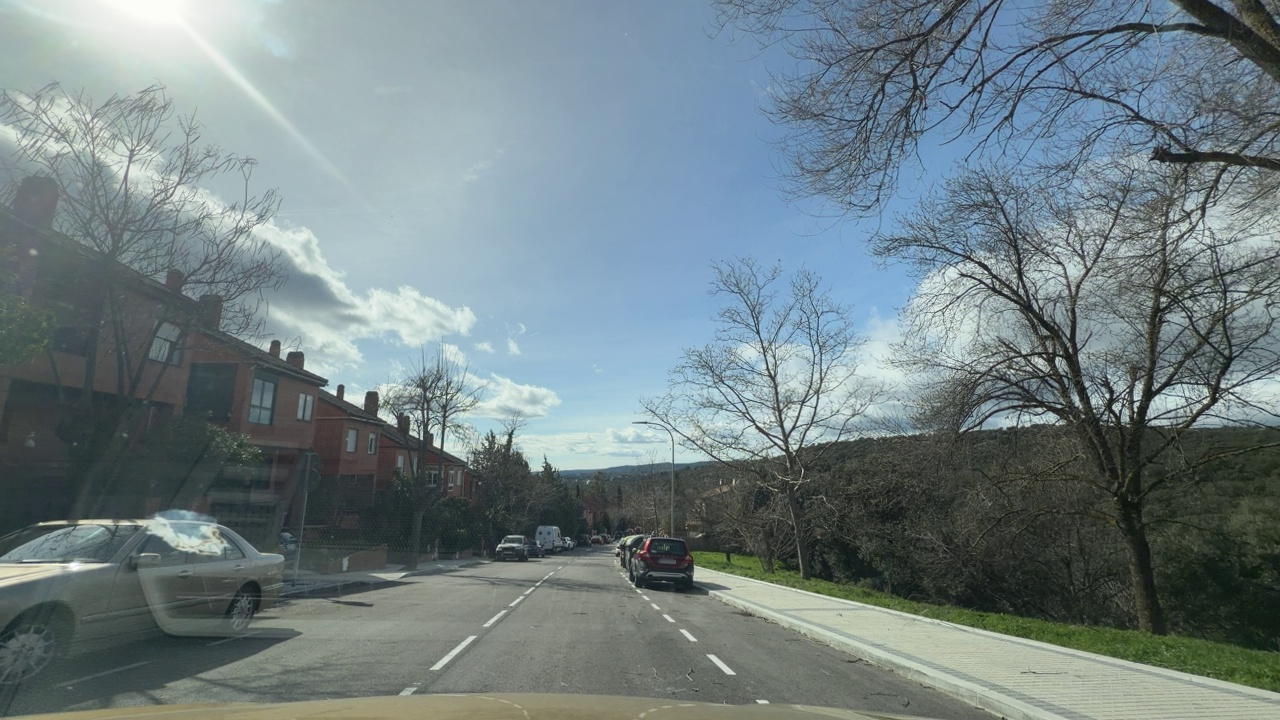
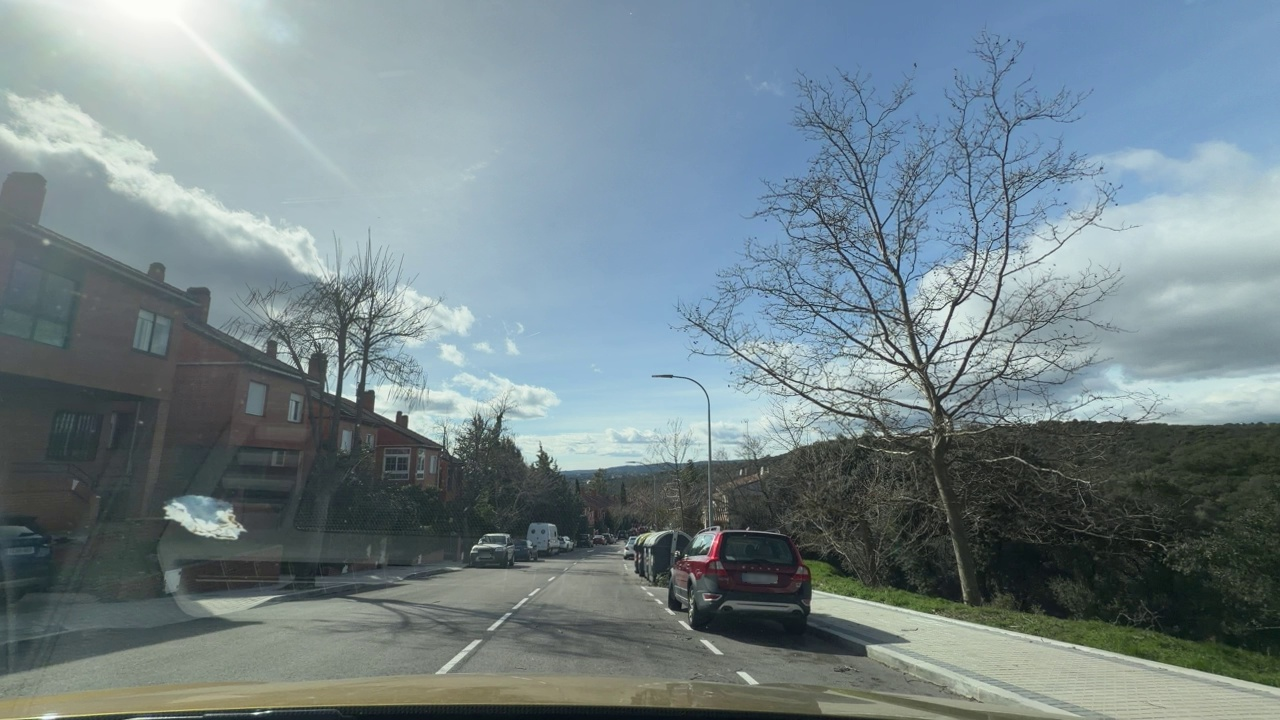
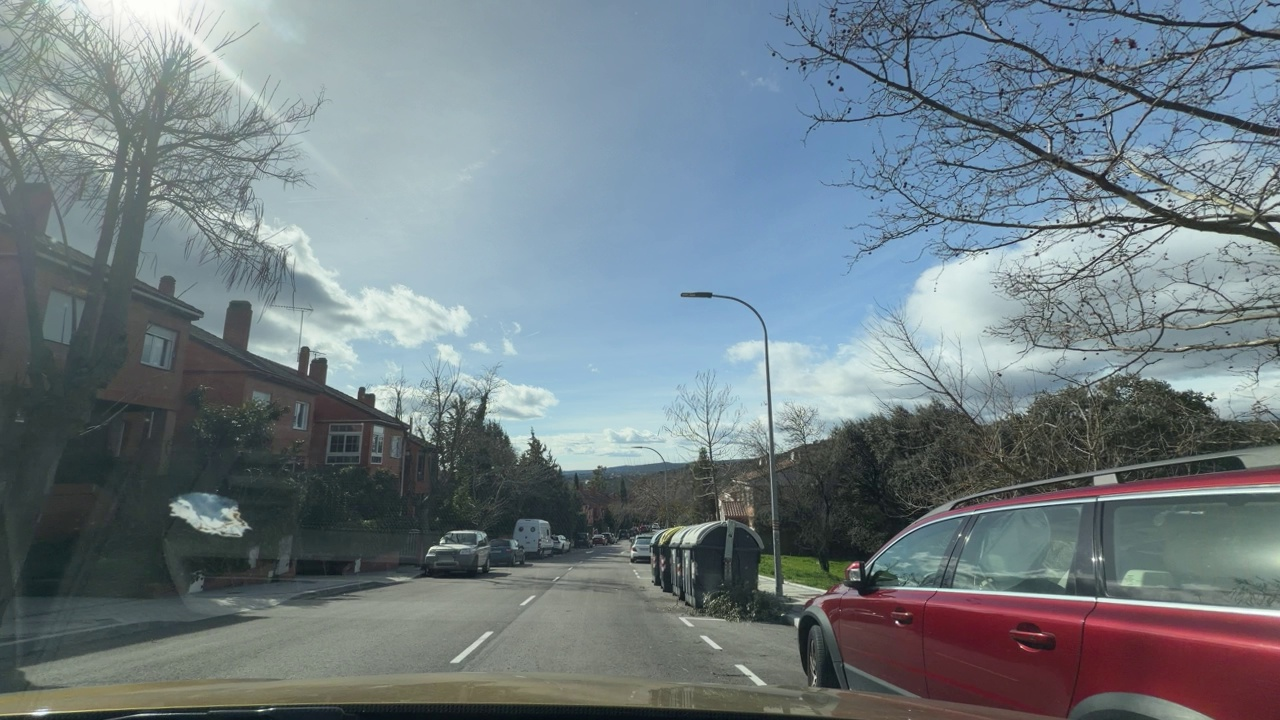
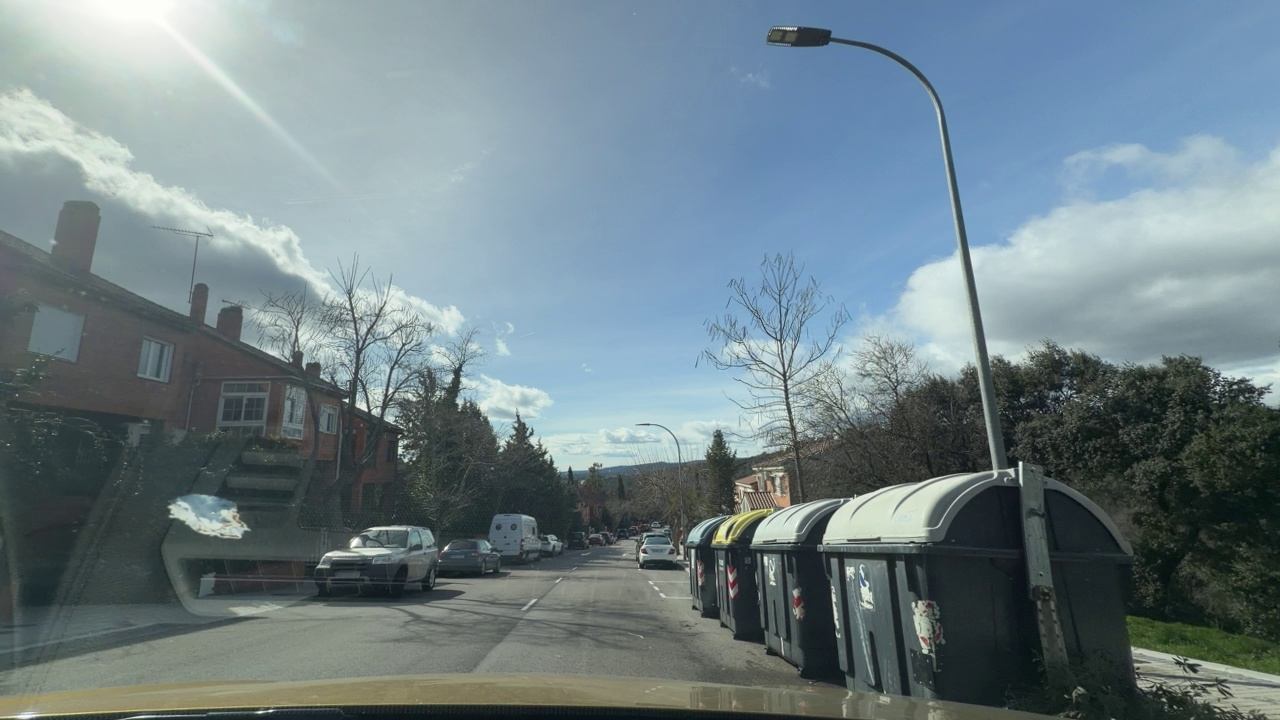
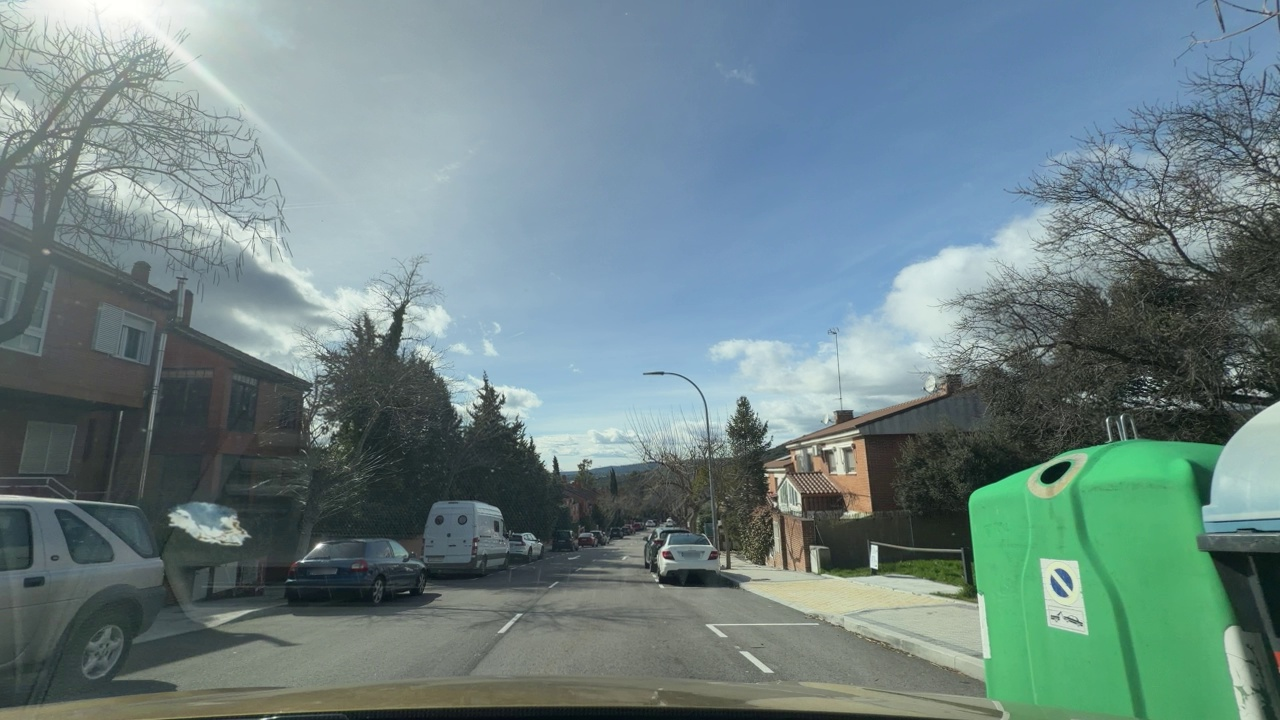
Situation: empty
Question: Do lane markings remain continuous through the intersection in the ego lane?
Answer: No
Reasoning: There's no intersection.

Situation: empty
Question: Is there a visible gap or discontinuity in the ego lane markings?
Answer: No
Reasoning: No visible discontinuity.

Situation: empty
Question: Do lane markings from two different lanes converge into a single lane?
Answer: No
Reasoning: No convergence.

Situation: empty
Question: Is the ego vehicle currently inside a roundabout?
Answer: No
Reasoning: Ego is in a straight lane.